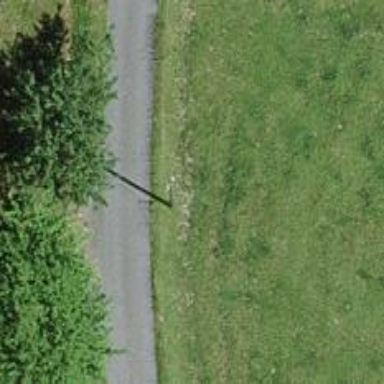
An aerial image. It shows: Utility pole in the area.